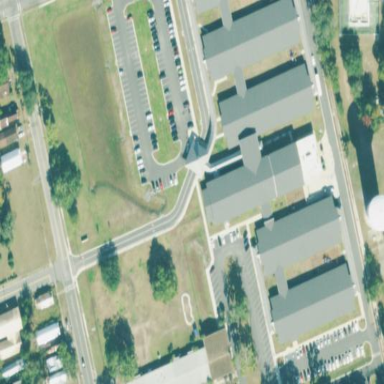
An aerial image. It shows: School.